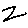
Label: zigzag